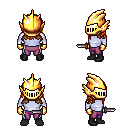
a pixel art fantasy rpg character, male body template, dark elf, purple skin, leather shoulder armor, magenta pants, light blonde long hairstyle, gold helm, gold gloves, black shoes, dagger, four views (front, back, left, right), 2x2 character sprite sheet, small pixel art, hard edges, no anti-aliasing